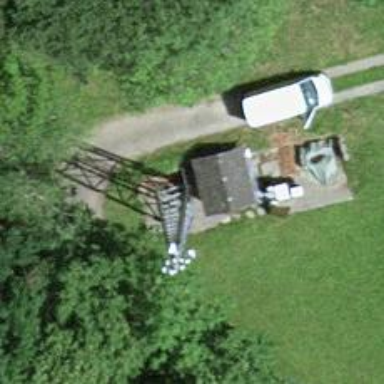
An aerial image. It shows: Antenna.